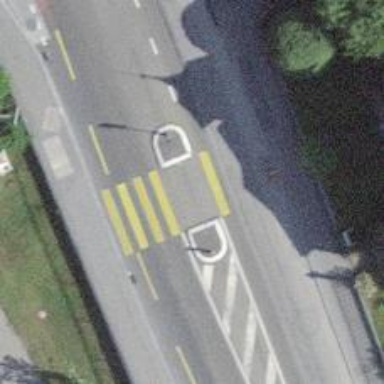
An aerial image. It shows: Uncontrolled zebra crossing with central island.